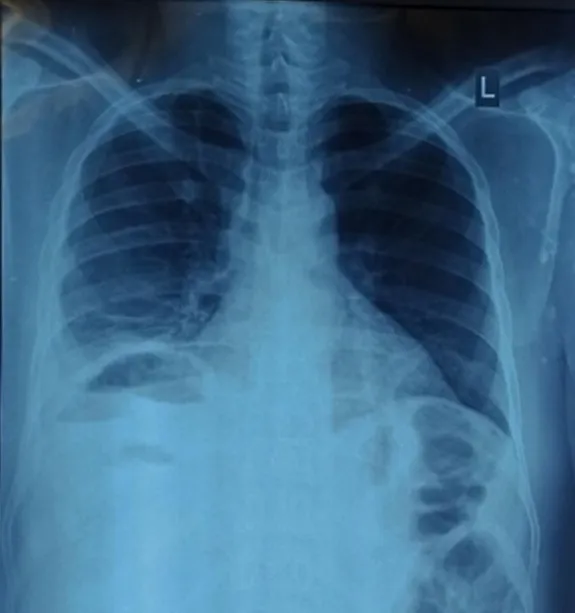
posterior anterior chest X-ray showing the air-fluid level below the right hemidiaphragm.
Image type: radiology (x_ray)